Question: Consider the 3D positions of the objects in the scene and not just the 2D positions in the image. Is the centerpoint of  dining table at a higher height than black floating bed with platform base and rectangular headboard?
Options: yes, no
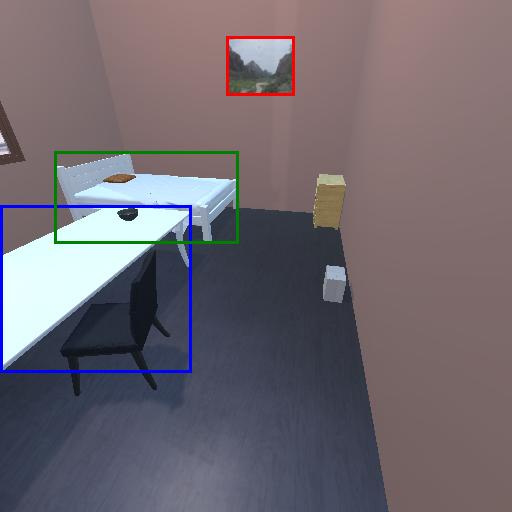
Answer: yes